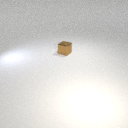
small brown metal cube